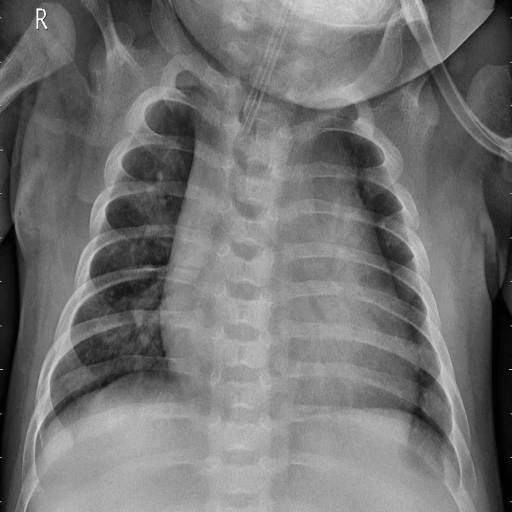
Finding: PNEUMONIA